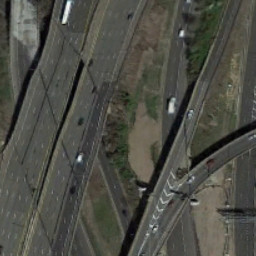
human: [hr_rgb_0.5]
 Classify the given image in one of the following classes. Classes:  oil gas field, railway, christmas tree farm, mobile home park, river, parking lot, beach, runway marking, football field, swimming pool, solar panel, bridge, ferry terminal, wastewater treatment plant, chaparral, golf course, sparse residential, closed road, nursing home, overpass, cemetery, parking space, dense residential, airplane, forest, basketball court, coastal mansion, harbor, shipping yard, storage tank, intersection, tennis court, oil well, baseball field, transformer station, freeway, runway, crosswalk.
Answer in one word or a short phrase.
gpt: overpass